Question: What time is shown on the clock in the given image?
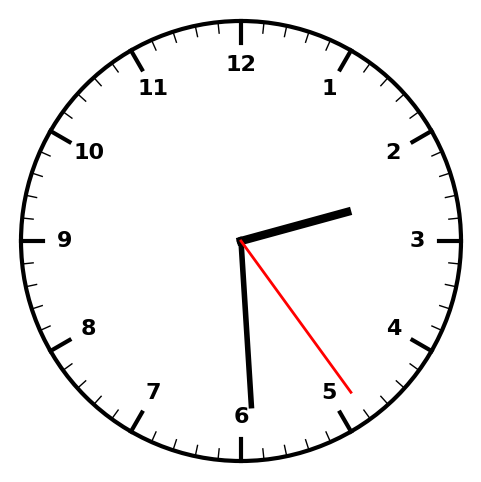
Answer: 02:29:24